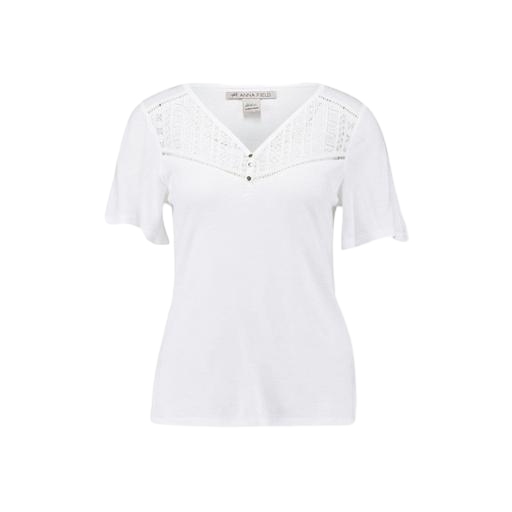
lace-yoke t-shirt, white petite t-shirt only macy, short-sleeve top only macy, white background